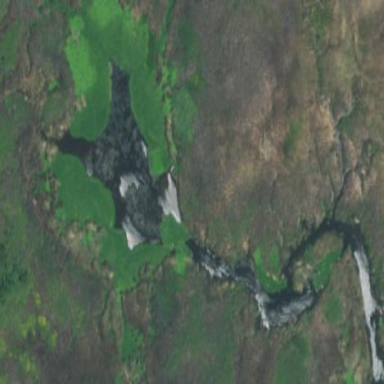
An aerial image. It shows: Peaceful pond surrounded by nature.